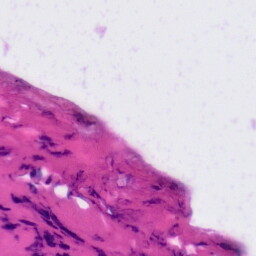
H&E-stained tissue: Tonsil